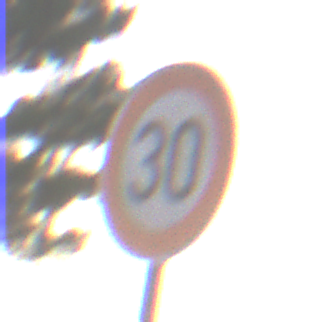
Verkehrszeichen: Geschwindigkeit30
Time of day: SunriseSunset
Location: Outdoor (Suburban)
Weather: PartlyCloudy
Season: NotSpecified
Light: Natural